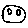
Label: moon